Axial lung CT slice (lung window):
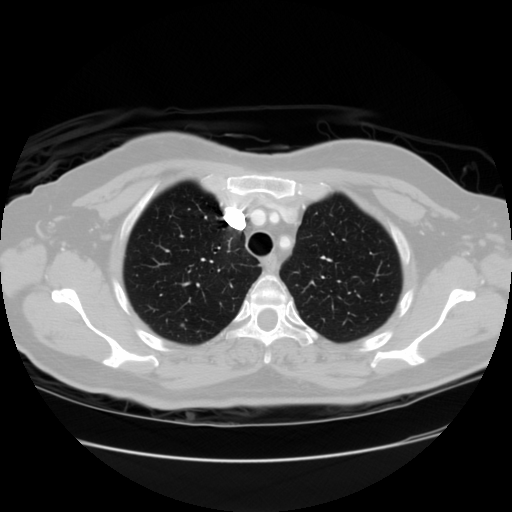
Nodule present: no